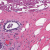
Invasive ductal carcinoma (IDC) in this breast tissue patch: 0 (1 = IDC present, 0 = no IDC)